Question: I've started playing around with transitions and have come up against quite a big problem. I have a set of divs that transition from 0 to 1 opacity when the user hovers over them, the problem is that when the fixed div that contains my site's navigation is on top of them they overlap it - meaning the user cant click on the navigation, as shown on the right of the image below:

When the transition finishes it goes back to its normal state (like on the left of that image) but as soon as the mouse moves the whole thing starts again so its impossible to click on the navigation. Is there any solution to this? Or would a jQuery alternative be the answer?
I can post the code Im using if it's of any use.
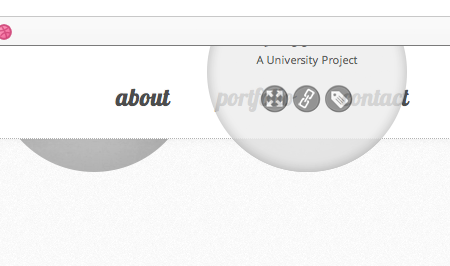
Answer: Set your header z-index. That should solve the problem.
'''
header{
z-index:999;
}
'''